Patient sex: M
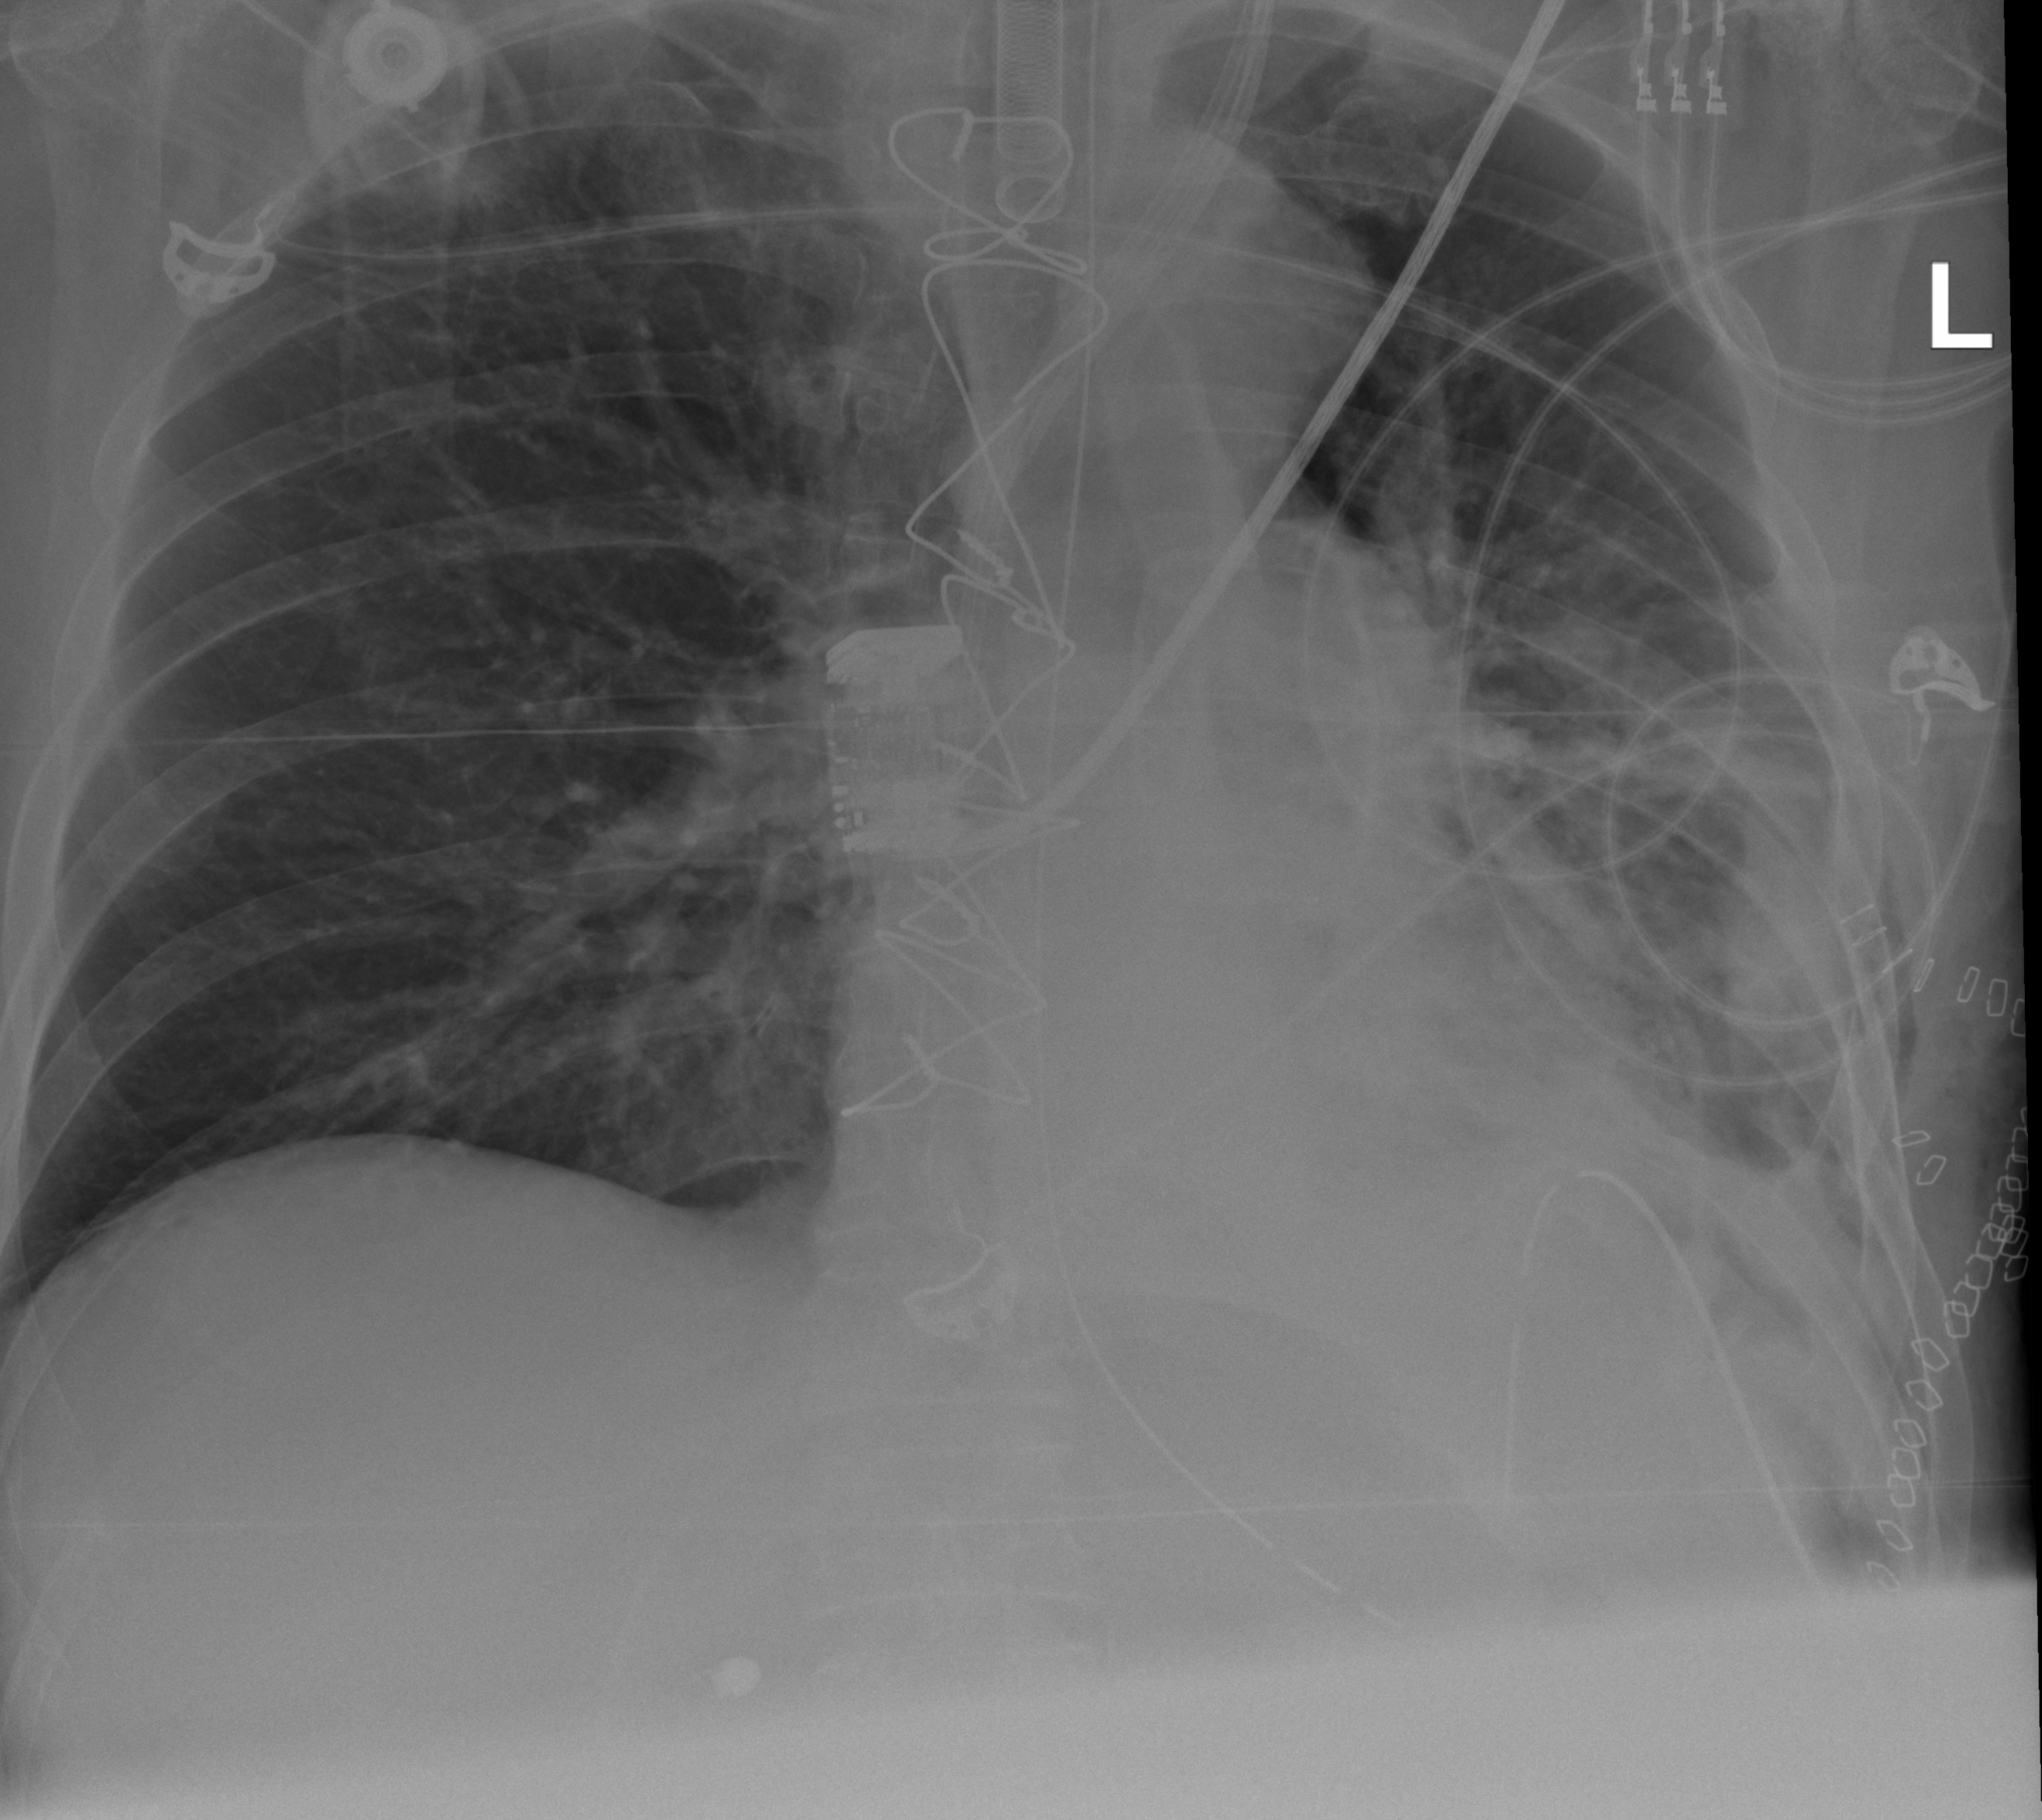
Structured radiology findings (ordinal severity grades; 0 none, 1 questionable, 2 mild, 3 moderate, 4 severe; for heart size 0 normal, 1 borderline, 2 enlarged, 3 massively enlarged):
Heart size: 1
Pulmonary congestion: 2
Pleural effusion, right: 0
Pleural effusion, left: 2
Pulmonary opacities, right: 0
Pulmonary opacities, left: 3
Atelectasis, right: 0
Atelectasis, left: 3